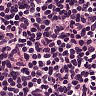
Metastatic tissue present: no